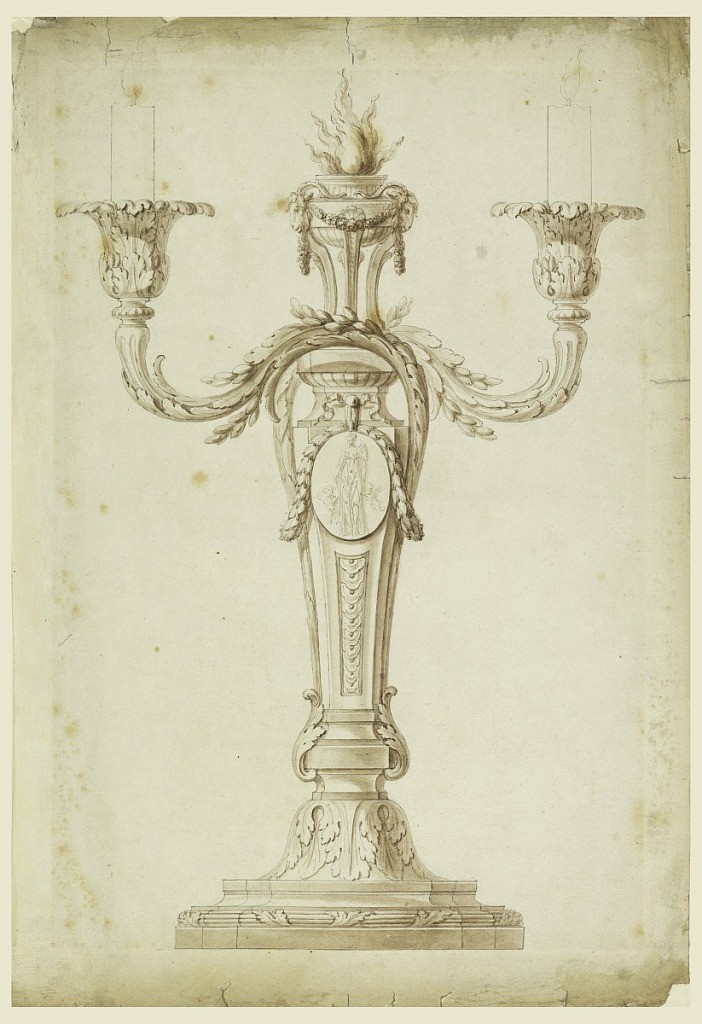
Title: Design for a Candlestick
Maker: Jacques III Roëttiers, French, 1707 – 1784
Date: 1770–80
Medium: Graphite, pen and ink, brush and watercolor and wash on paper
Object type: Drawing
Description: Two branches formed by leaves rise along the two lateral edges of the hexagonal gaine which forms the shaft.  One leaf passes in front, the other behind, the foot of a tripod incense burning acting as central finial.  Sockets formed by leaves.  Burning candles, outlined.  A medallion showing a girl and two putti is suspended from the base of the tripod.